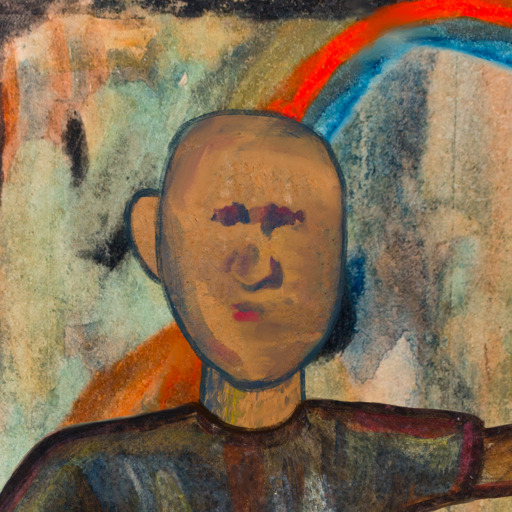
Background: Childish, Head And Neck Front: In_The_Sun, Face Front: In_The_Sun, Bust: Mosgoul, Hair Front: Blank, Head Accessory: Blank, Second Necklace: Blank, Necklace: Blank, Baby: Blank